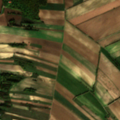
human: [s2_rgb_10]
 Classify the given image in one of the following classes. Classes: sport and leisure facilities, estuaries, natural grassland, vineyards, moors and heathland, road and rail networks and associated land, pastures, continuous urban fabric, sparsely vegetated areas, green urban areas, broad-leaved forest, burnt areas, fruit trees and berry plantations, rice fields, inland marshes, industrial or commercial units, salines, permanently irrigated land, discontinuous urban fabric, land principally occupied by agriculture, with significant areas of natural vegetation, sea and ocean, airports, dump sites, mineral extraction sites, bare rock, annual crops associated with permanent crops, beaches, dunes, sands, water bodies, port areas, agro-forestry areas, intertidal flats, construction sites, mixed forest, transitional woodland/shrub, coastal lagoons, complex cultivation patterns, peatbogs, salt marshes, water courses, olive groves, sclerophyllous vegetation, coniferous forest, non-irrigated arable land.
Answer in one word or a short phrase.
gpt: non-irrigated arable land, vineyards, complex cultivation patterns, land principally occupied by agriculture, with significant areas of natural vegetation, broad-leaved forest